Aerial crown-view tile of a tropical tree (Barro Colorado Island, Panama), acquired 20250124:
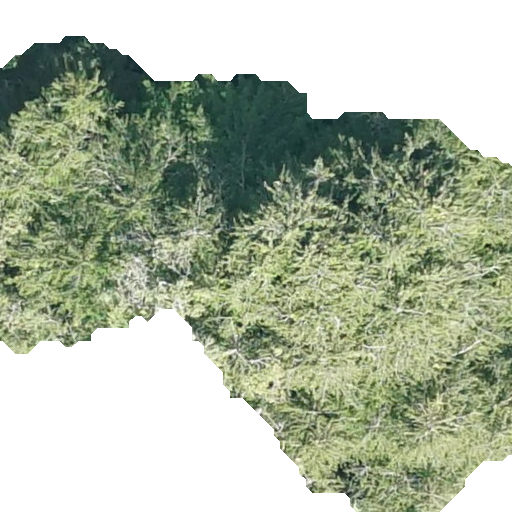
Species: Quararibea pterocalyx
GBIF accepted scientific name: Quararibea pterocalyx
Crown area: 291.934 m²